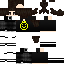
A female human skin with dark skin, wearing brown long hair dressed in a yellow tshirt and black pants, featuring a closed mouth.